Group 1:
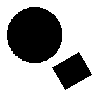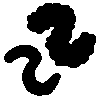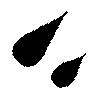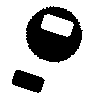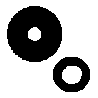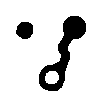
Group 2:
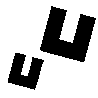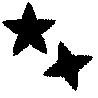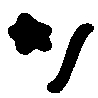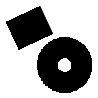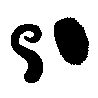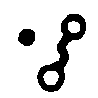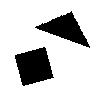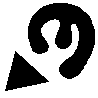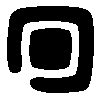
Rule separating the two groups: One shape can be totally obscured by the other vs. neither shape can be obscured.
Concepts: intersection, overlap, overlapping
Comments: Rotation of shapes is not required for any left-hand panels, but it should not change any example's sorting if it is considered.
Author: Leo Crabbe